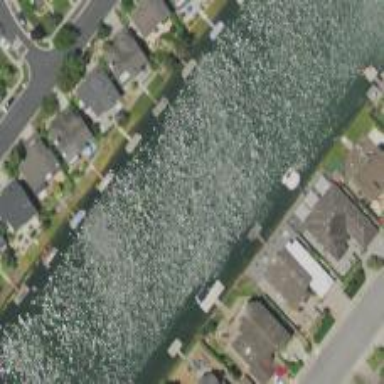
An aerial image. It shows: Dock by the waterway.